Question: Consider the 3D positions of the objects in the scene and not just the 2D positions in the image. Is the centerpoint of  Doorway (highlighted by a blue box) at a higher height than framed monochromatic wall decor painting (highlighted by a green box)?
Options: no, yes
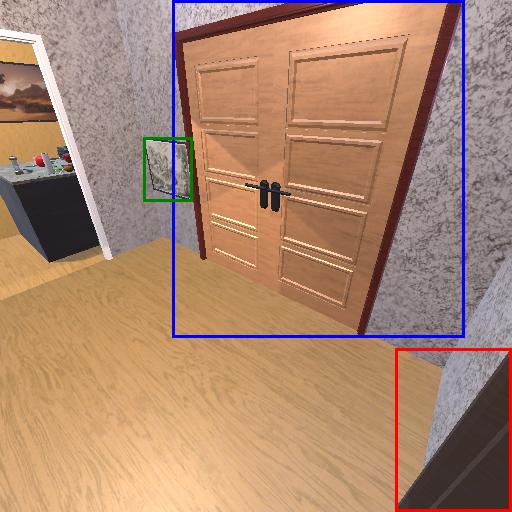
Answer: no